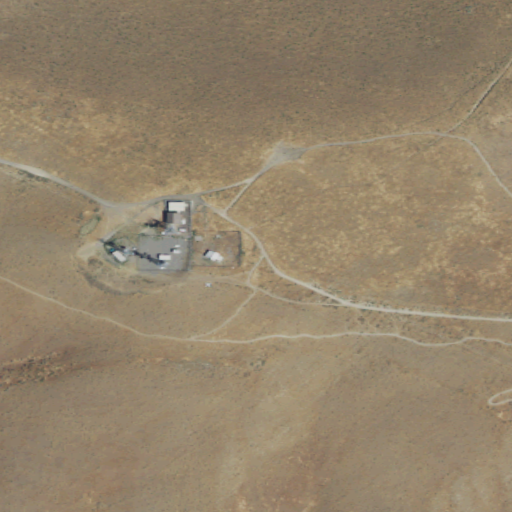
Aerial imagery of mountain in Washington named Badger Mountain containing grassland, shrub, medium intensity development, and low intensity development